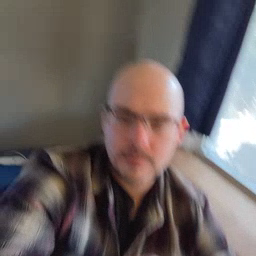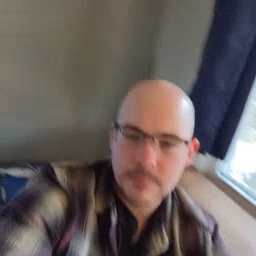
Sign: pajamas